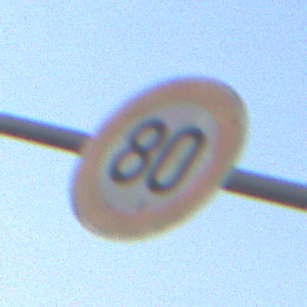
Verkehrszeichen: Geschwindigkeit80
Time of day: SunriseSunset
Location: Outdoor (Nature)
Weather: PartlyCloudy
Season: NotSpecified
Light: Natural